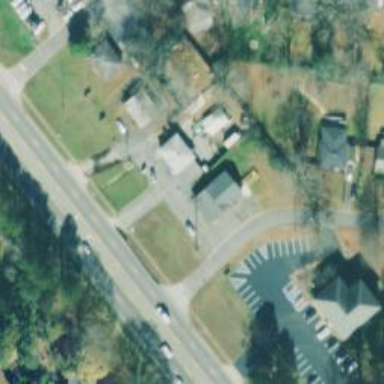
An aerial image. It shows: Animal shelter.